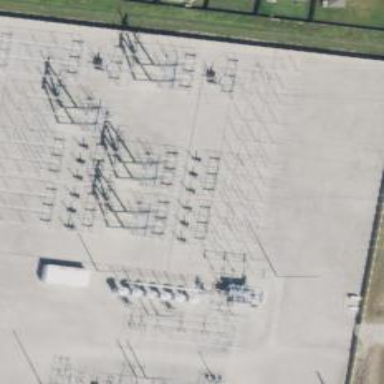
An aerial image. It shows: Switch for power supply.